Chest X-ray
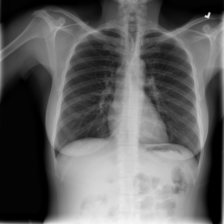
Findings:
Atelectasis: negative
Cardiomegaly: negative
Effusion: negative
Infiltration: negative
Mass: negative
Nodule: negative
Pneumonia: negative
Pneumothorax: negative
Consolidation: negative
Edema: negative
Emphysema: negative
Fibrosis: negative
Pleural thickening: negative
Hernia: negative